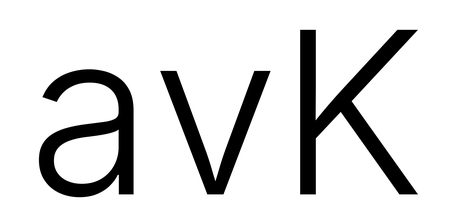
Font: Inter_Light